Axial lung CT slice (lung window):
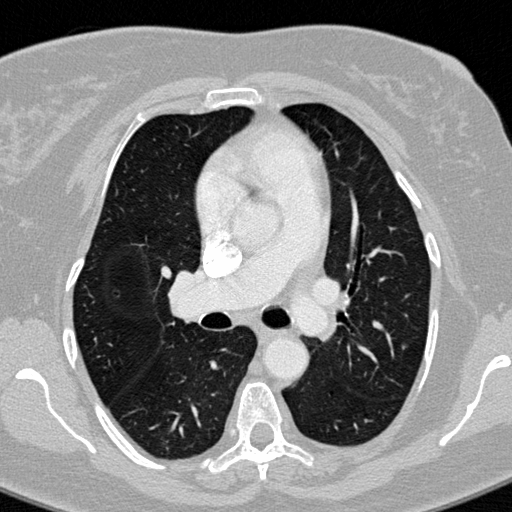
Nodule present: no